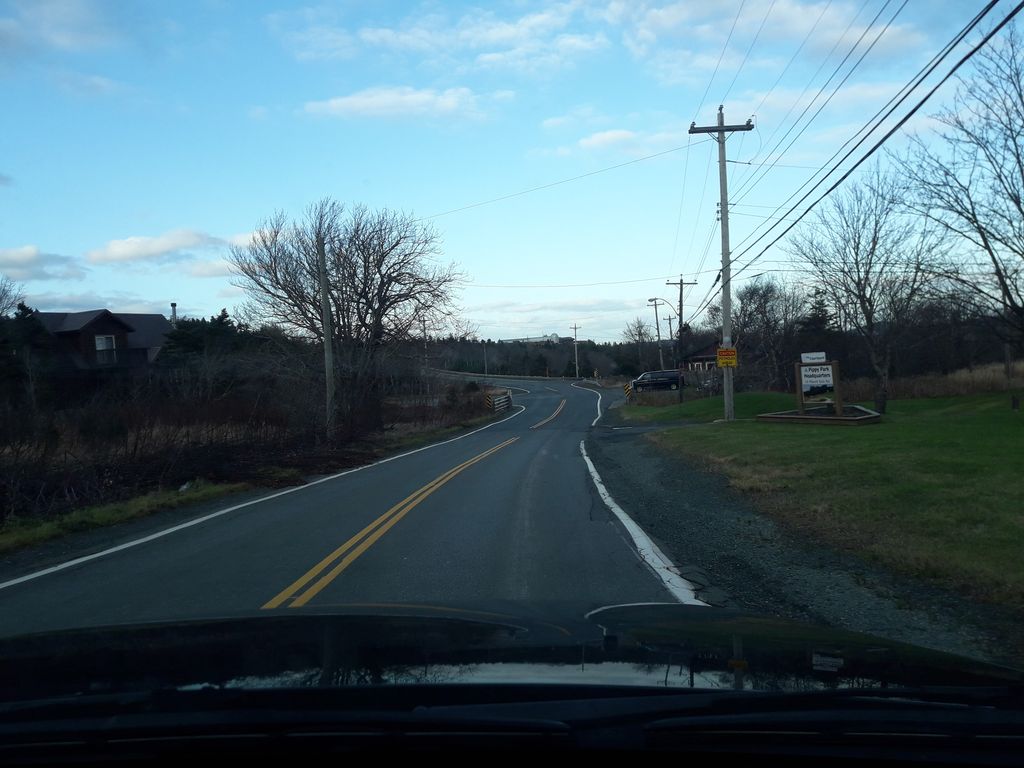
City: st_johns